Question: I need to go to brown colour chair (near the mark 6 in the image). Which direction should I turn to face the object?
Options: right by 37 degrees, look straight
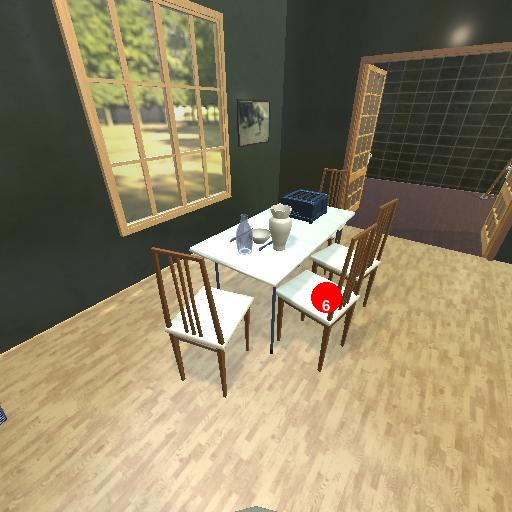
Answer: right by 37 degrees